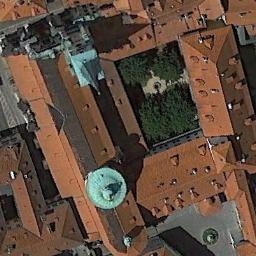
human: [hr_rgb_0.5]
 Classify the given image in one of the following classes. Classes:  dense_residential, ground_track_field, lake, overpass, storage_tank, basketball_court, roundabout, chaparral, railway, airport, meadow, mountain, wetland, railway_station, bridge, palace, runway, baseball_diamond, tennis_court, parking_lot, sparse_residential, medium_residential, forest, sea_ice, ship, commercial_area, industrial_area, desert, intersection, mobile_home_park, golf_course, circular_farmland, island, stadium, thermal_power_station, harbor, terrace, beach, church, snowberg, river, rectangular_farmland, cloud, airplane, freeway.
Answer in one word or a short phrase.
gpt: church